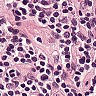
Metastatic tissue present: no